Interaction volume radius: 5 \u00c5
Interaction volume height: 25 \u00c5
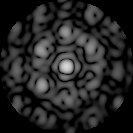
Disorder parameter: 0.5531